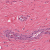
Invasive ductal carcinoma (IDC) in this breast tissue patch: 0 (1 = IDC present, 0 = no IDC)